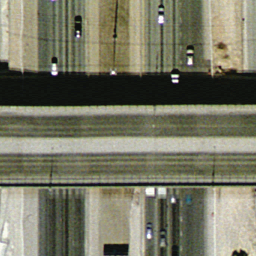
Label: overpass